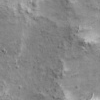
Atmospheric dust classification: not_dusty